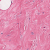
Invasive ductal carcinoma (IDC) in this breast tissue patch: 0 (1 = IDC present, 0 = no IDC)